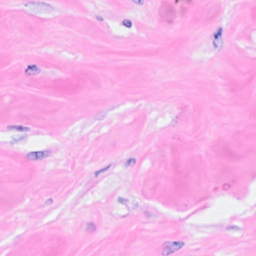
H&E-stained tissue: Breast